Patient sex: M
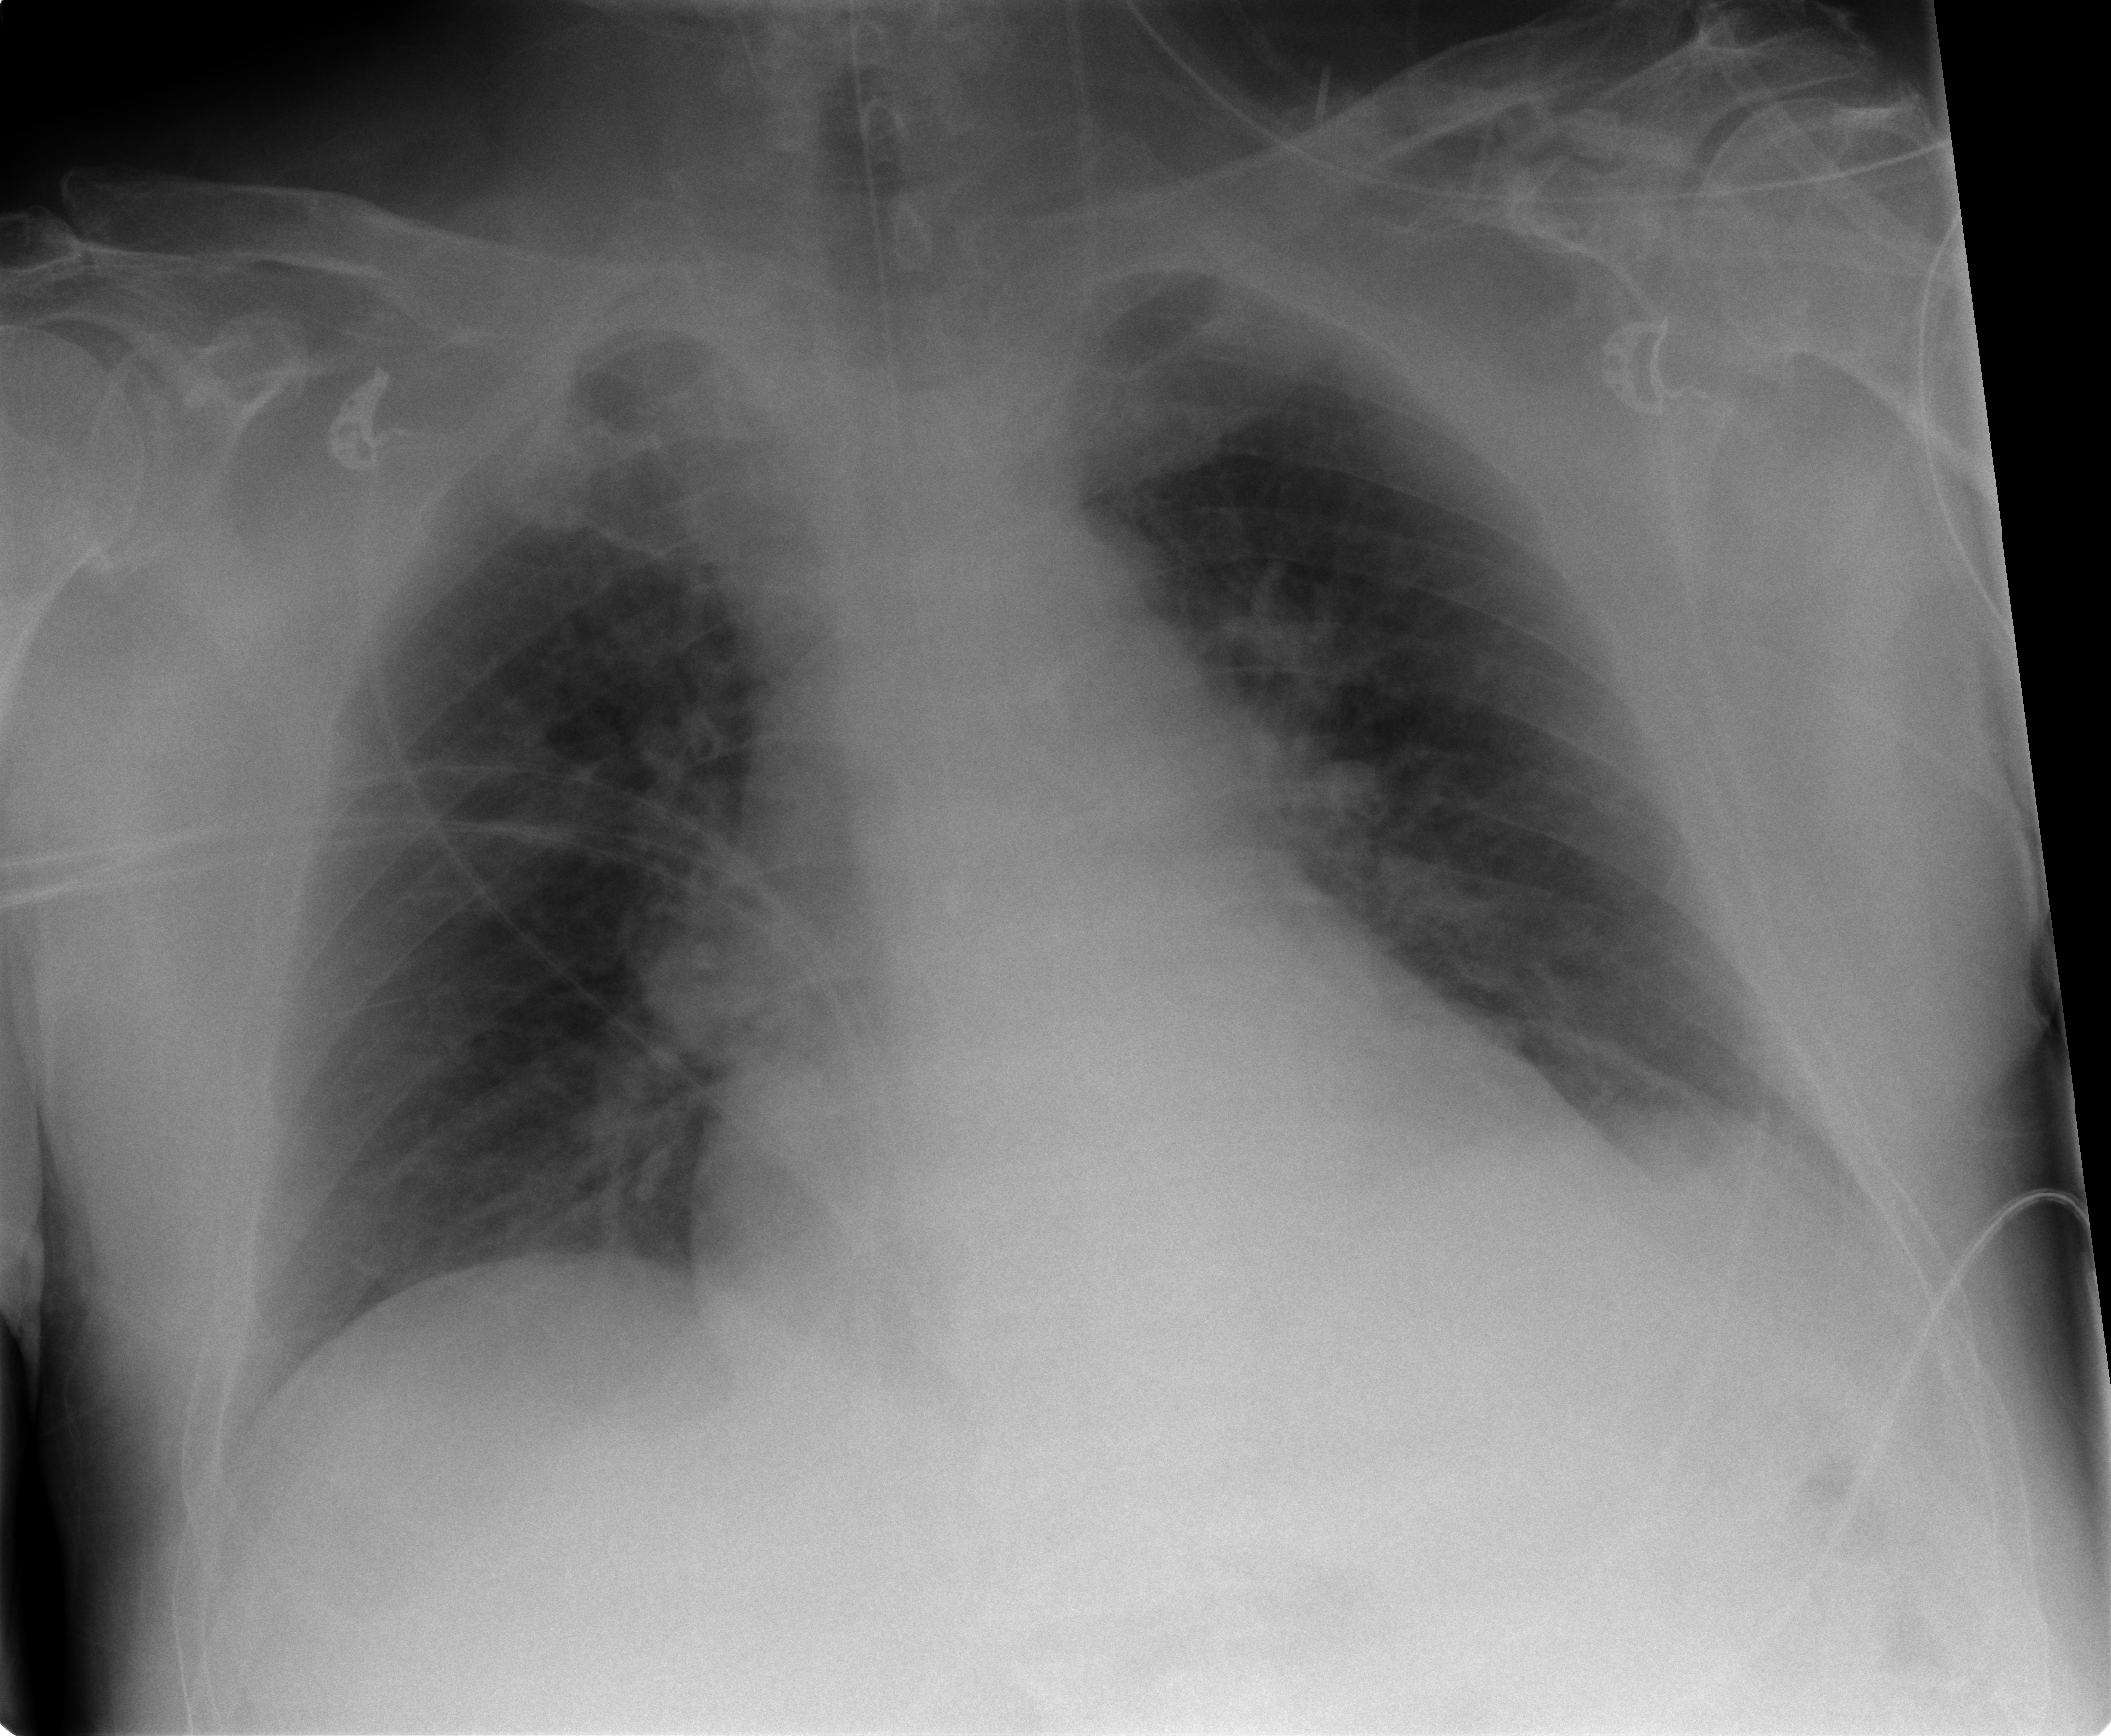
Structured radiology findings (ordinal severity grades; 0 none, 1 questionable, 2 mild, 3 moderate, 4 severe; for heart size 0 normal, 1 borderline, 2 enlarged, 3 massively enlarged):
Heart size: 2
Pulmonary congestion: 0
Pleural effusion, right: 0
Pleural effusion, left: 1
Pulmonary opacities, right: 0
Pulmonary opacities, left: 0
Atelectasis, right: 1
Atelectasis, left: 1